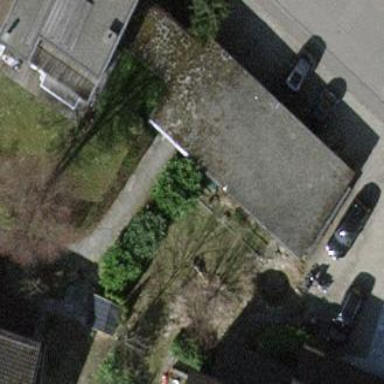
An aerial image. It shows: Flat roofed garages.